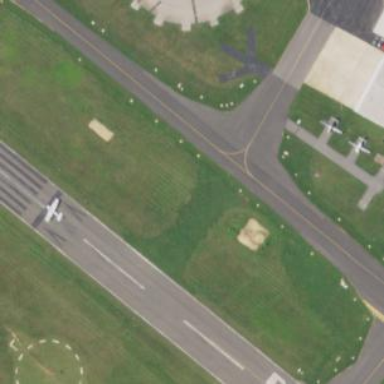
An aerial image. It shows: View of taxiway at the airport.